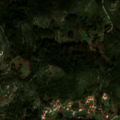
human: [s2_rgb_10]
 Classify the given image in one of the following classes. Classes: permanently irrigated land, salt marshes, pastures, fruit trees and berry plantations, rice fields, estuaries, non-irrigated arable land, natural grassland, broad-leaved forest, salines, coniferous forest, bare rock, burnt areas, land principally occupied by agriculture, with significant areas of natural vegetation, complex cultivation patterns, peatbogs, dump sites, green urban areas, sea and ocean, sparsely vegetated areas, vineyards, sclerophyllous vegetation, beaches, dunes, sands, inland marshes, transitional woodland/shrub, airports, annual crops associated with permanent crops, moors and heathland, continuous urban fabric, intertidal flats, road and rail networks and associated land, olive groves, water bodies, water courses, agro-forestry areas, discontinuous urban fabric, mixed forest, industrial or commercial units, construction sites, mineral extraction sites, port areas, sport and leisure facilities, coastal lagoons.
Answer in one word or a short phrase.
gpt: land principally occupied by agriculture, with significant areas of natural vegetation, sclerophyllous vegetation